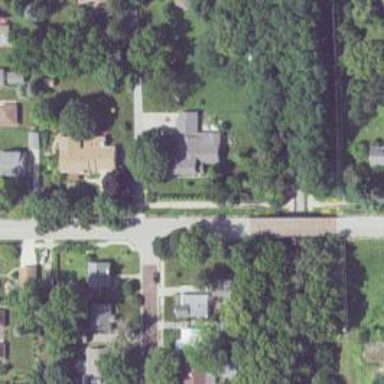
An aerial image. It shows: Residential road with asphalt surface and separate sidewalk.